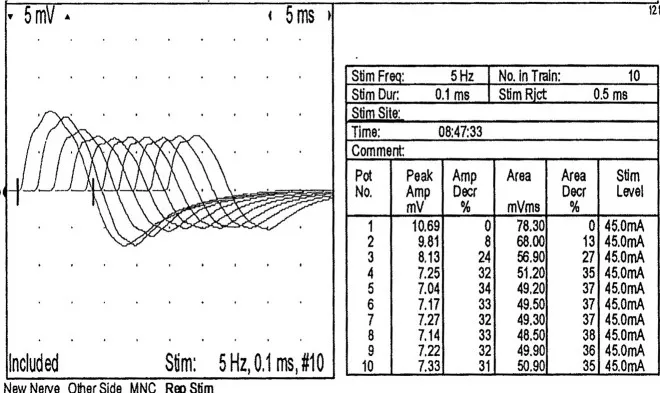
The activity of the right facial nerve in the repetitive nerve stimulation test was decreased. (B) The amplitude of the fifth wave was 34% lower than that of the first wave when the right facial nerve was stimulated at 5 Hz repetition frequency.
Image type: chart (chart)